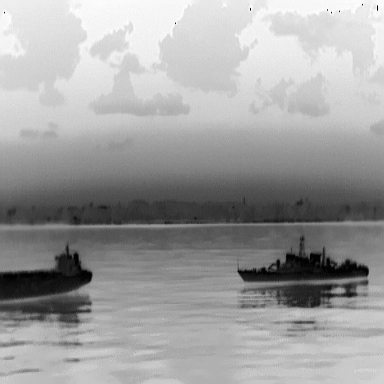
There is a liner in the infrared image.